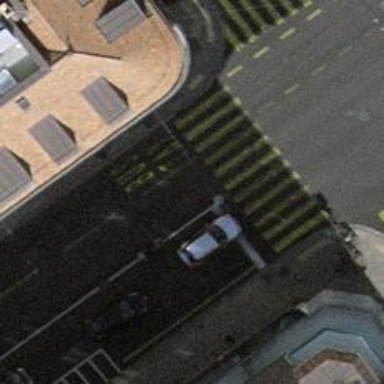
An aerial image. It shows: Crossing with traffic signals.